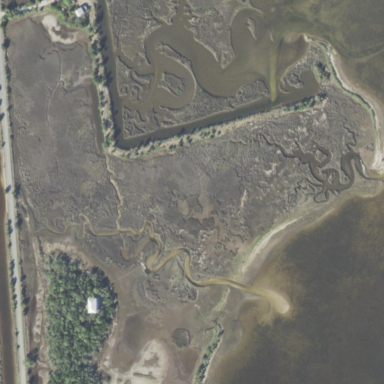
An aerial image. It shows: Saltmarsh wetland area.